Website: macys
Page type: customer-info-address
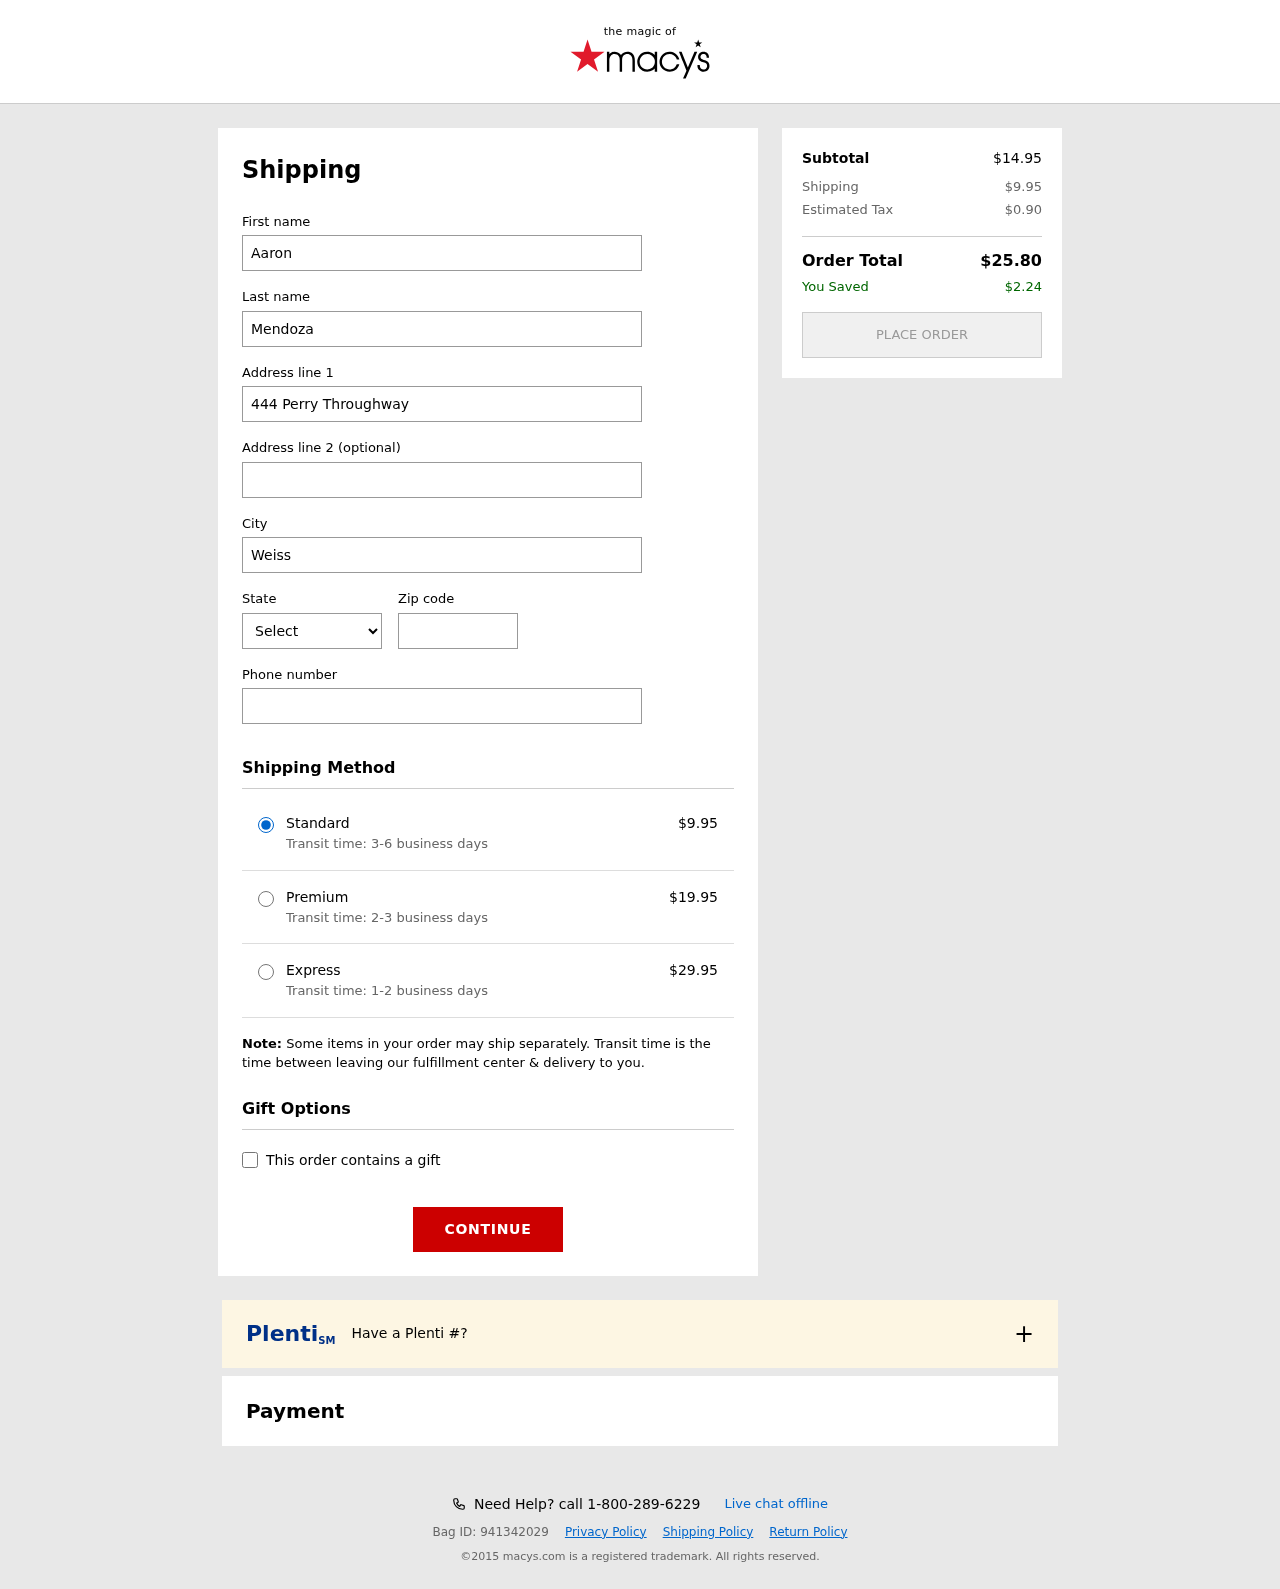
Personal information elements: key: PII_CITY
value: Weissport
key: PII_FIRSTNAME
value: Aaron
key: PII_LASTNAME
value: Mendoza
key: PII_PHONE
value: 6936951455
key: PII_POSTCODE
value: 94054
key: PII_STATE_ABBR
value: TX
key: PII_STREET
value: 444 Perry Throughway
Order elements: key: ORDER_SHIPPING_COST
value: $9.95
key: ORDER_SHIPPING_COST_PREMIUM
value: $19.95
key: ORDER_SHIPPING_COST_EXPRESS
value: $29.95
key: ORDER_SUBTOTAL
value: $14.95
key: ORDER_TAX
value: $0.90
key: ORDER_TOTAL
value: $25.80
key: ORDER_SAVINGS
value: $2.24